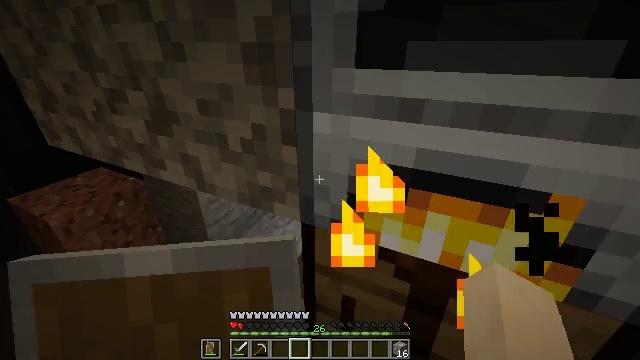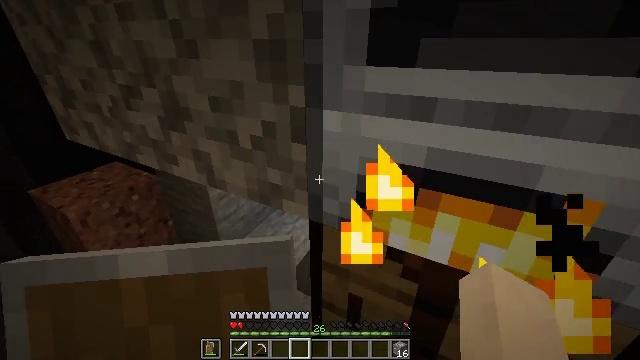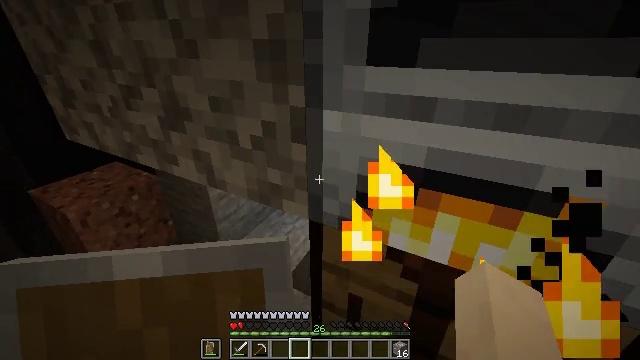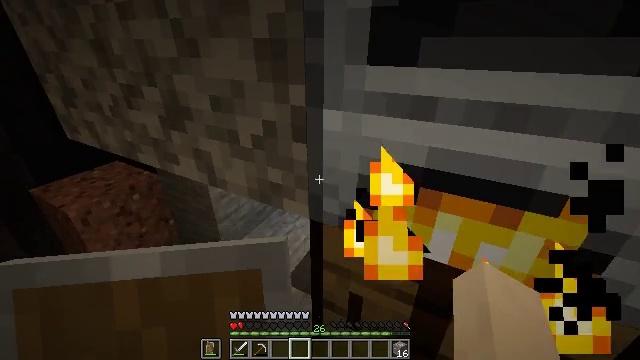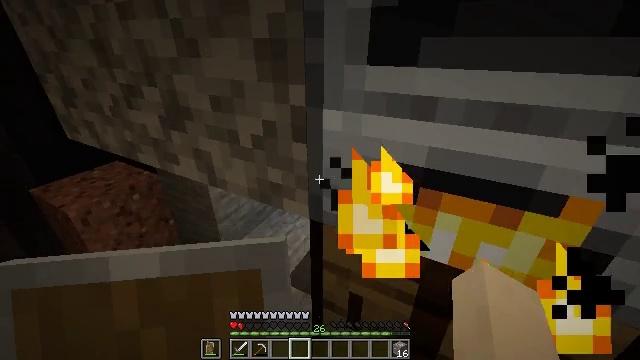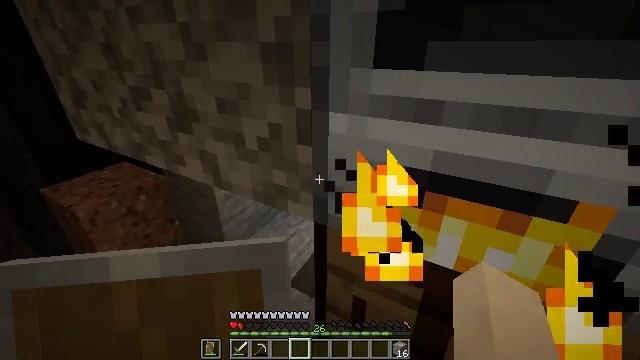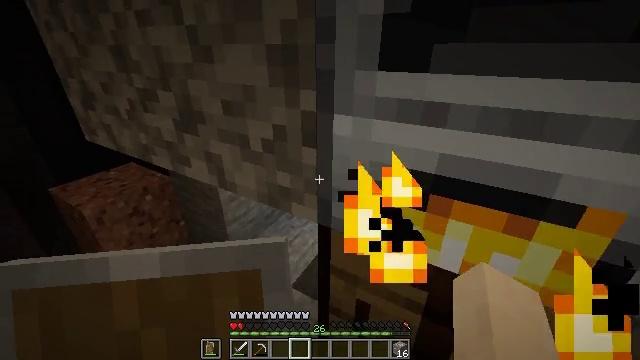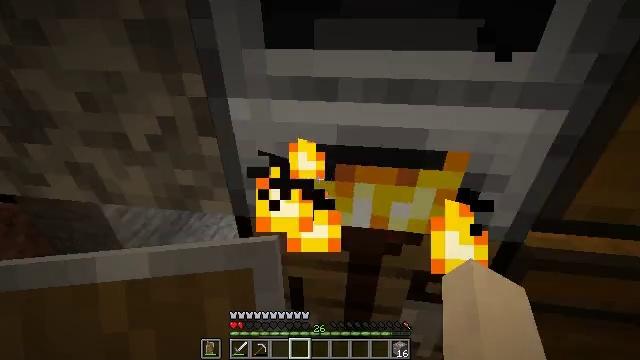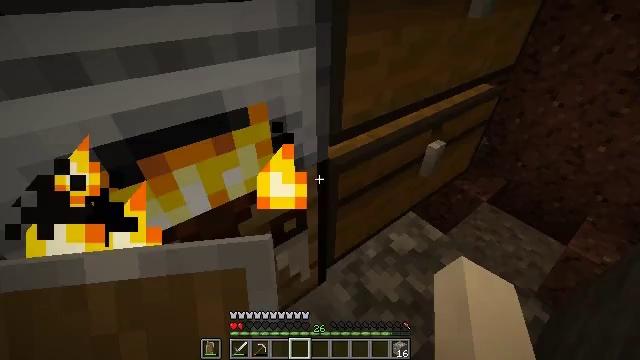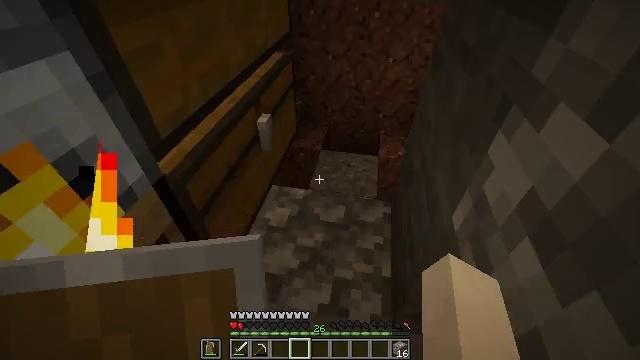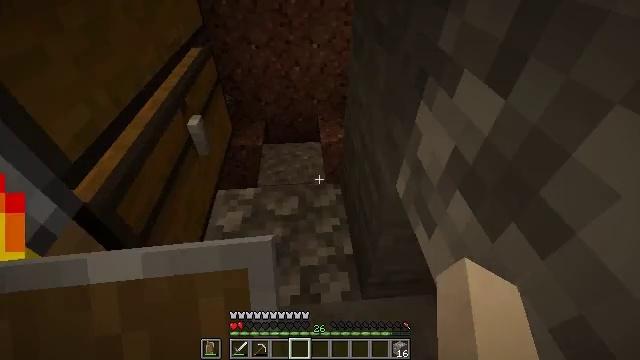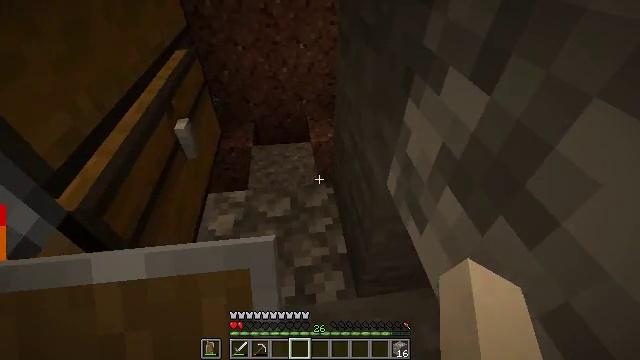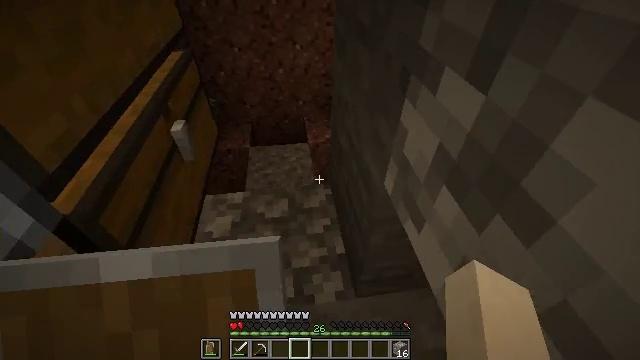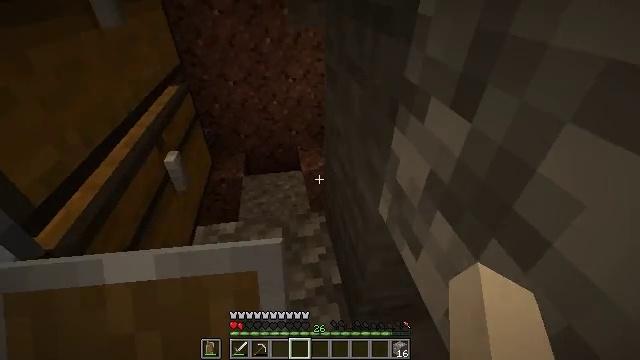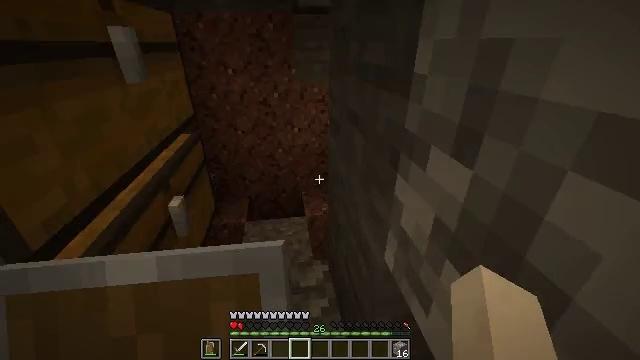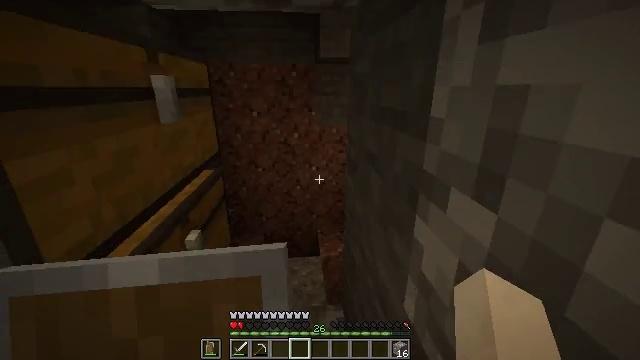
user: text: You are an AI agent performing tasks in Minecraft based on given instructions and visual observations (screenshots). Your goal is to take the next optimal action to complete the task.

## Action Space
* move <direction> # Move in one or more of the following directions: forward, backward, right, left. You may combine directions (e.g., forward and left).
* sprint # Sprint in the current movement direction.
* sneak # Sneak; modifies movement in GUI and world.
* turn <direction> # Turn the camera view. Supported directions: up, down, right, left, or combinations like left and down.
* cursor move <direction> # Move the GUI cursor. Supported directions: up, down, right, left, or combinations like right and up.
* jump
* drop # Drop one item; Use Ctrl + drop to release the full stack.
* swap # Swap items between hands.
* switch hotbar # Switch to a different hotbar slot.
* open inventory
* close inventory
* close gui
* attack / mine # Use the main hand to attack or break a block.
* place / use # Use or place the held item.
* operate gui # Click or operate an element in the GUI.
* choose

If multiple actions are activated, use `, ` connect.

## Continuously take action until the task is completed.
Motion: motion action
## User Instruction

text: Use cobblestones to craft a cobblestone wall.
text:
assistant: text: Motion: turn left
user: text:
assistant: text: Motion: no_op
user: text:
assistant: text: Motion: no_op
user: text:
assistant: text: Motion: no_op
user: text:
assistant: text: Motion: turn left
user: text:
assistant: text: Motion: turn left
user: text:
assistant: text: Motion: turn right and down
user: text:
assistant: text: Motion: turn right and down
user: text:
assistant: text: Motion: turn right and down
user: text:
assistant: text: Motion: turn right and down
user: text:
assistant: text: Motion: turn right
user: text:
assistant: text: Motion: no_op
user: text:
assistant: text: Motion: turn right and up
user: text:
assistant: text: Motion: turn up
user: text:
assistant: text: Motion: turn left and up
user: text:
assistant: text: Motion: turn left and up
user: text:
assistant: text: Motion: turn left and up
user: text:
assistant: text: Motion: turn left and up
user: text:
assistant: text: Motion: turn left and up
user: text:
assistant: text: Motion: turn left and up
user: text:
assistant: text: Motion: turn left, use / place
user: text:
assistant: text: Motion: turn left, use / place
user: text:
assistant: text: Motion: use / place
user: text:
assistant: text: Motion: use / place
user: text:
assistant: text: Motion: no_op
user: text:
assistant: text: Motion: no_op
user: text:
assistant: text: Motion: no_op
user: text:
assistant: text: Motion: no_op
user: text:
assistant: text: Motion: turn right
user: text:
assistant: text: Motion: turn right and down